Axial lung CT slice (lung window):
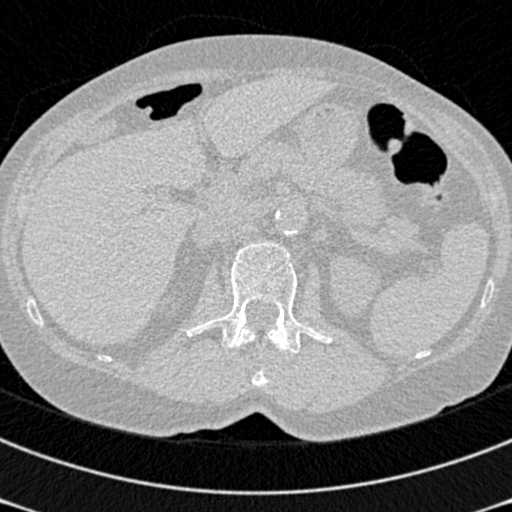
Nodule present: no